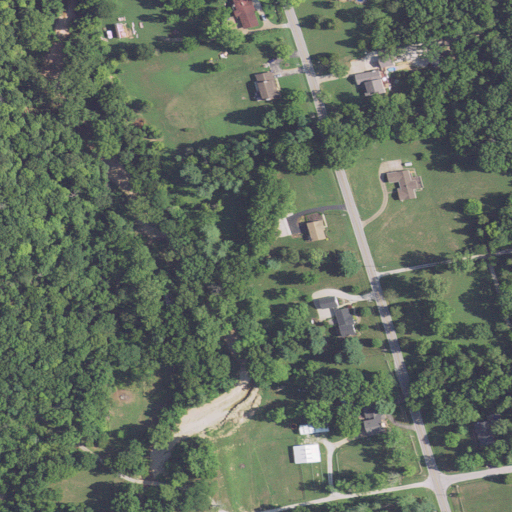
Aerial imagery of valley in Missouri named Coon Hollow containing deciduous forest, pasture, mixed forest, open development, low intensity development, medium intensity development, and grassland